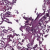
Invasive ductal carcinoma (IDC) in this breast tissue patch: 0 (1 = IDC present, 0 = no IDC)